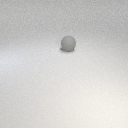
large gray rubber sphere